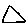
Label: triangle